Question: When I'm trying to use Appium 1.1.0.0 (Cygnus) - Android inspector - I'm receiving an error:
> Error: Object expected Code: 800A138F Source: Microsoft JScript
runtime error.
Here is the screenshot:

I've just changed Android Home, so it can be related to it, but I'm not sure.
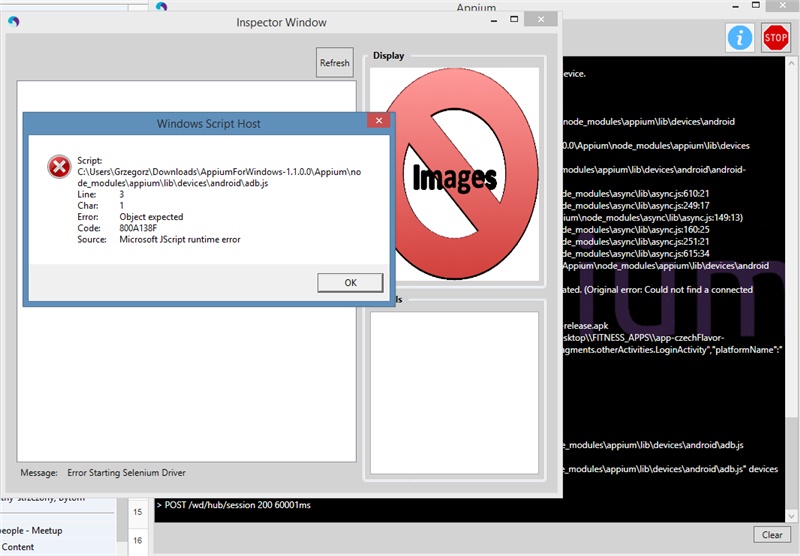
Answer: After performing following steps the problem is solved:
1. Install nodejs
2. Double check if ANDROID_HOME is set correctly (I repasted the path)
3. Update Appium to the latest version